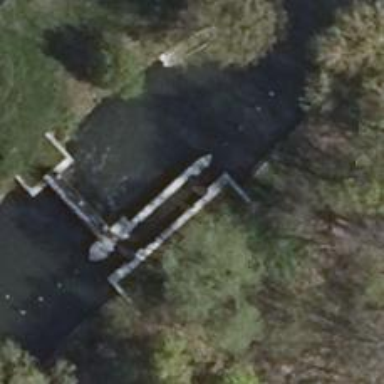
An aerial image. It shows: Lock gate along waterway.